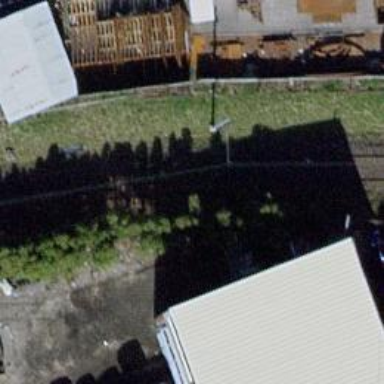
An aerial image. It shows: Single railway spur track.